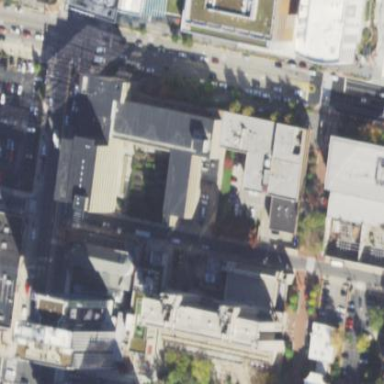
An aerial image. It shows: Part of building is shown in the image.